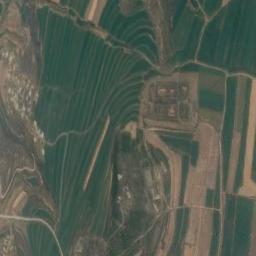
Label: terrace